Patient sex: M
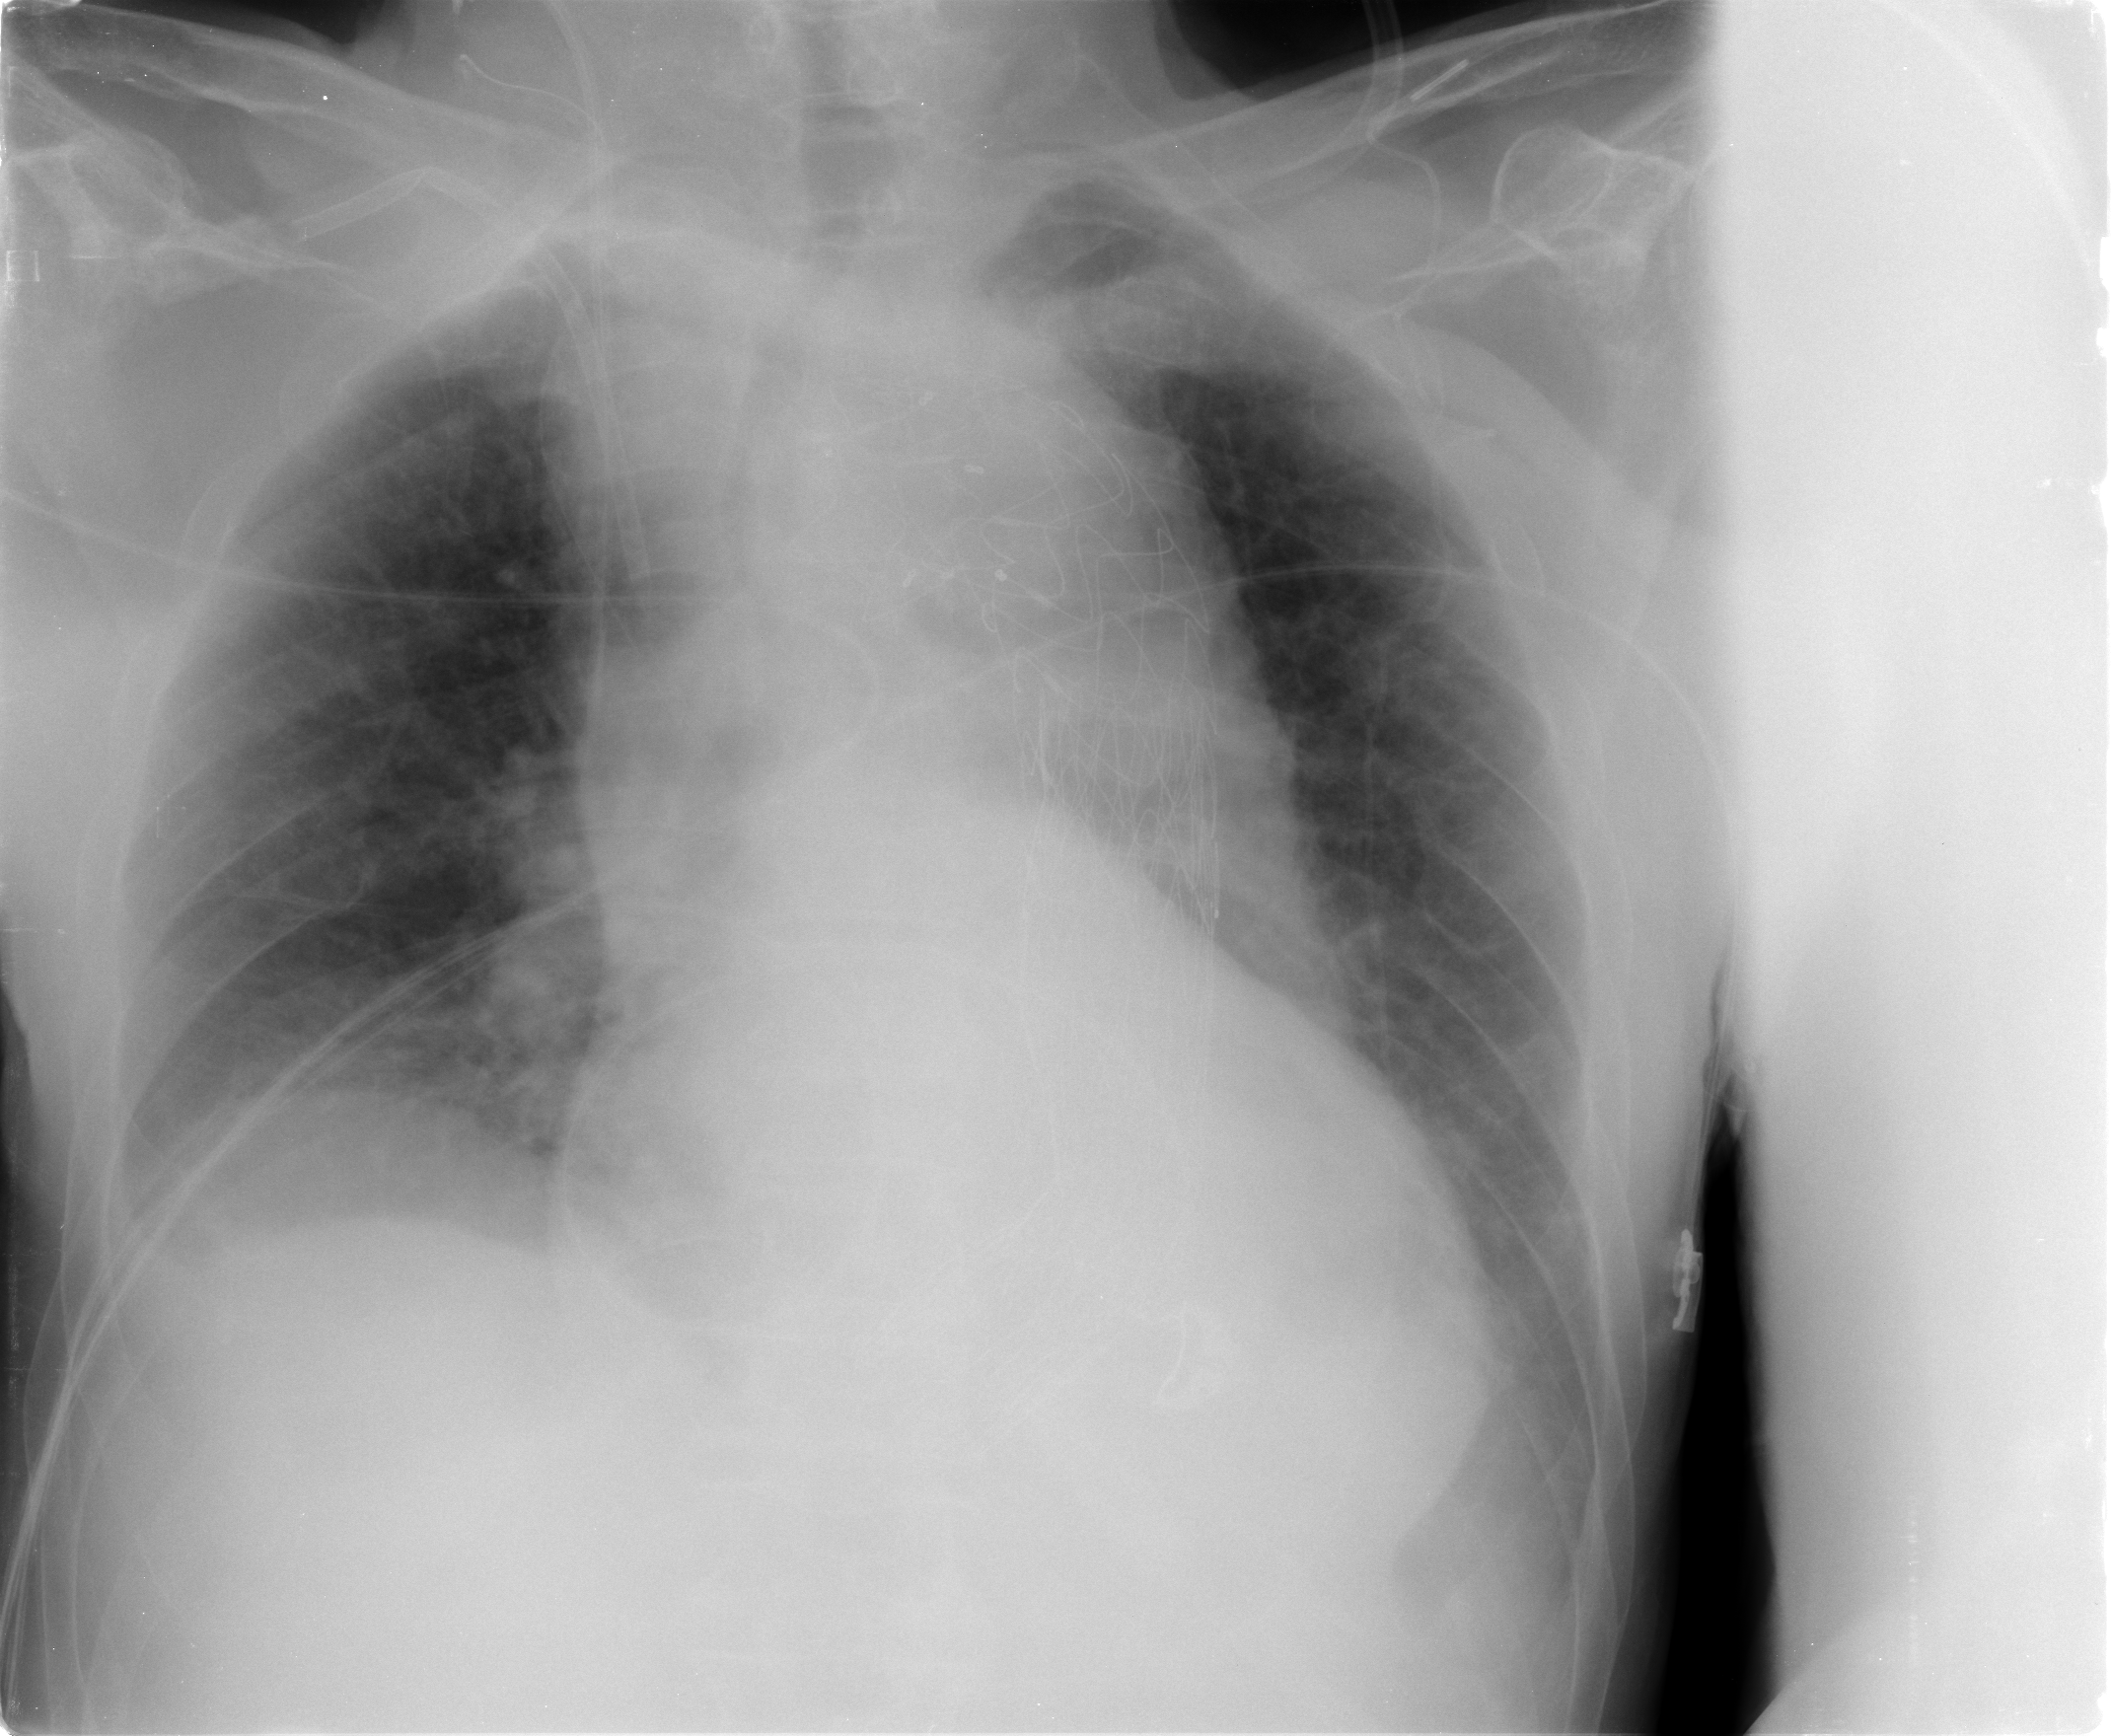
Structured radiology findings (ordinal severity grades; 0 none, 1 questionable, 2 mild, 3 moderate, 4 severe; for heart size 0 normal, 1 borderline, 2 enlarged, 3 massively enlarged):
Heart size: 2
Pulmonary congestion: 2
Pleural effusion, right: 1
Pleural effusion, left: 0
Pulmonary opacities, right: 0
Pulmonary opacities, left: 0
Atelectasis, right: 2
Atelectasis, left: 1